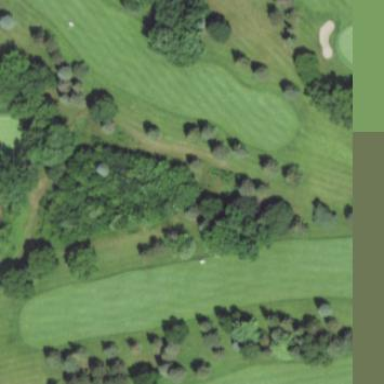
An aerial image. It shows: Area with grass used as rough in golf course.